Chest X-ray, AP view. Patient: 56 years old, sex F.
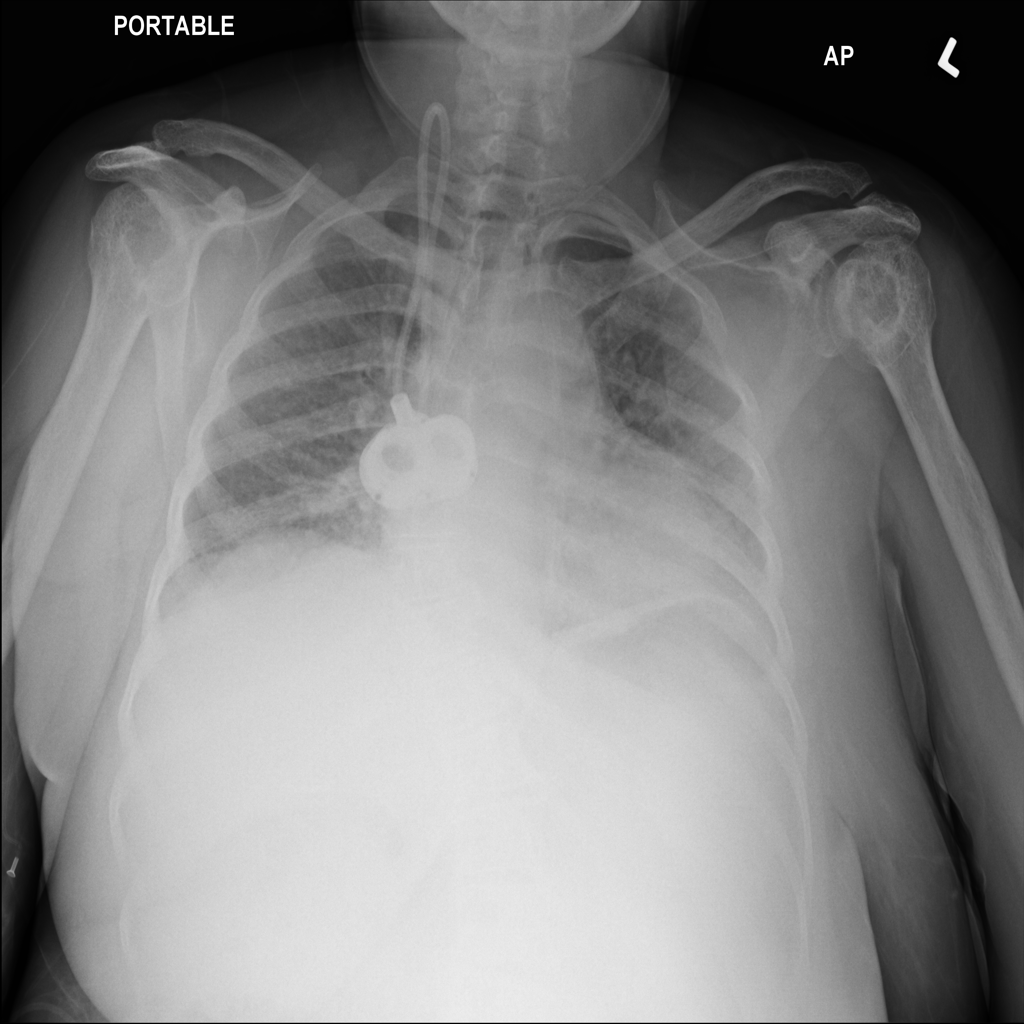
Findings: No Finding